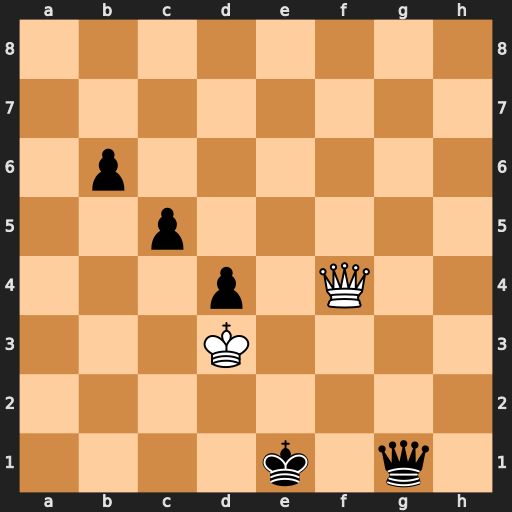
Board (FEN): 8/8/1p6/2p5/3p1Q2/3K4/8/4k1q1
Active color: w
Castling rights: -
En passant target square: -
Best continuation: Qd2+ Kf1 Qe2#